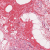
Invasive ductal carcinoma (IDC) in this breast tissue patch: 0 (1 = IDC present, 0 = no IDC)